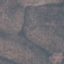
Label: HerbaceousVegetation